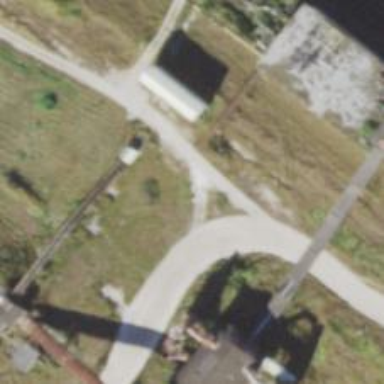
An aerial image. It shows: Historic ruins of factory.